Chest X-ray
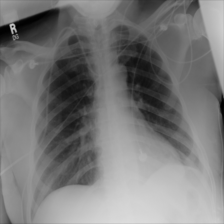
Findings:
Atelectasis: negative
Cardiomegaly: negative
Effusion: negative
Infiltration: negative
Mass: negative
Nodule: negative
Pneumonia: negative
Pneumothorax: negative
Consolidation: negative
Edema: negative
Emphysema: negative
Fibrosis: negative
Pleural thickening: negative
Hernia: negative